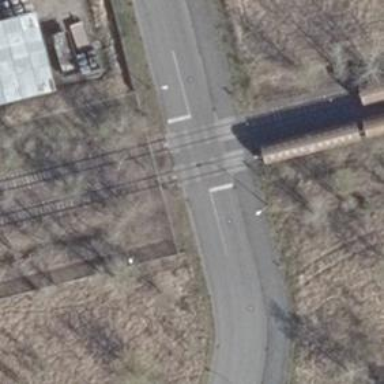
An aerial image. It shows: Level crossing along the railway.